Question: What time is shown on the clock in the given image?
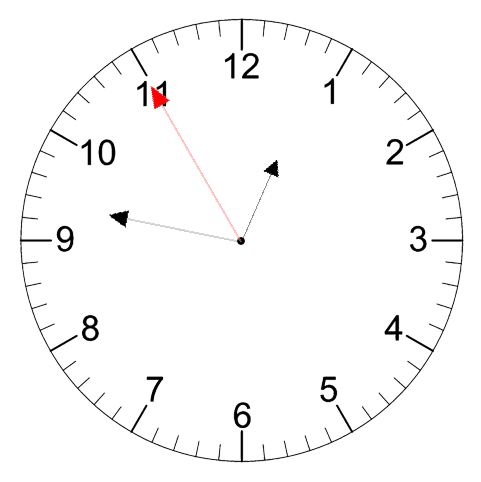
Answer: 12:46:55